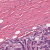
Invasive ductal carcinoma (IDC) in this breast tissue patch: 1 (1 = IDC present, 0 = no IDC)